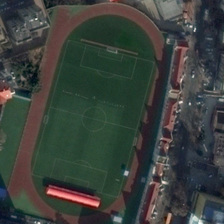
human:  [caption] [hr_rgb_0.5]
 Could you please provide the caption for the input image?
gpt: the green stadium is surrounded by a red track .

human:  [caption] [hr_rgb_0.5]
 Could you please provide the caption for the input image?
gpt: there are a lot of houses near the playground .

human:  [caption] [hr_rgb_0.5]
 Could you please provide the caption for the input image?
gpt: there are a lot of houses near the playground .

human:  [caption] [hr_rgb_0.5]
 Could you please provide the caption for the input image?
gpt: the green stadium is surrounded by a red track .

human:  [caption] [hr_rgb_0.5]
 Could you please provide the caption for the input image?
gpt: the green stadium is surrounded by a red track .